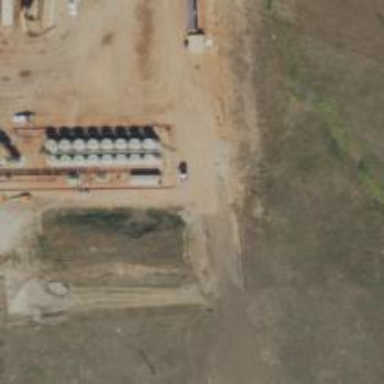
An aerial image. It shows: Storage tank that is man-made.